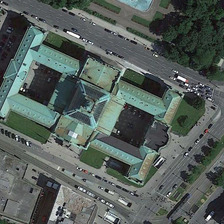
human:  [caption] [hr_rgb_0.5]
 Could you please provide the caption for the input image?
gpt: a church is near three roads and some green trees .

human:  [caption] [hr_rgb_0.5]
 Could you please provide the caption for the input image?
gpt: a church is near three roads and some green trees .

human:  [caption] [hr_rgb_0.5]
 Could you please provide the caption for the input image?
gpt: a church is near three roads and some green trees .

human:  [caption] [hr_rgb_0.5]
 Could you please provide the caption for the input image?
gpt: a church is near three roads and some green trees .

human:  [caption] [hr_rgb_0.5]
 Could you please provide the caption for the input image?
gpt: a church is near three roads and some green trees .